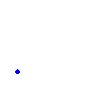
Particle: pion